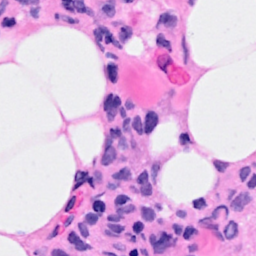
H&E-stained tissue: Breast